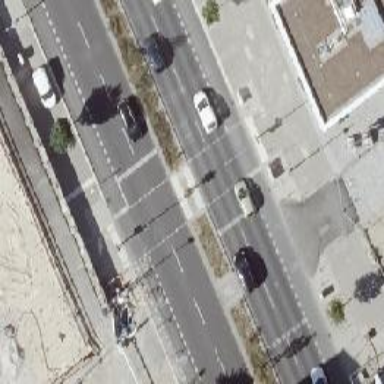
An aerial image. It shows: Road with traffic signals.